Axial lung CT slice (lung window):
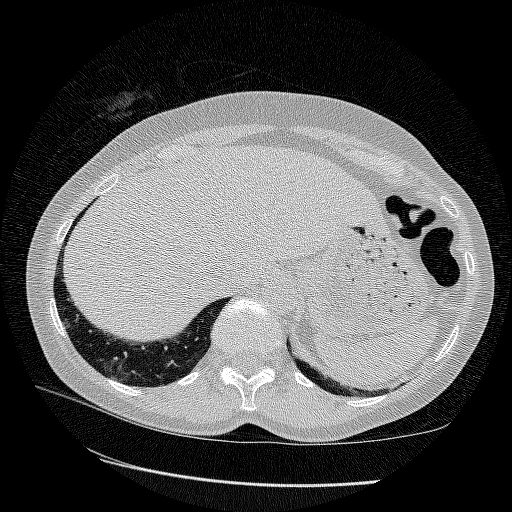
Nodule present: no